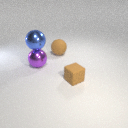
large purple metal sphere in front of large brown rubber sphere